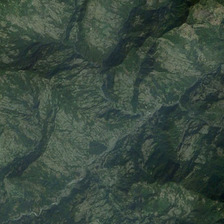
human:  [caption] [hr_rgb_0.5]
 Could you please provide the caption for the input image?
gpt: many long mountain roads are on the green hills .

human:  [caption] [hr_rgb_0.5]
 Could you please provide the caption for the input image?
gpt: it is a piece of irregular green mountain .

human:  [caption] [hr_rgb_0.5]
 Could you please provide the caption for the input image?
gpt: the green hills are next to each other in an unbroken line .

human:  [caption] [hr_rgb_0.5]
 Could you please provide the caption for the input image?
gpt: it is a piece of irregular green mountain .

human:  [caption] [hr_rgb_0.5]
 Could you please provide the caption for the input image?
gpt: the green hills are next to each other in an unbroken line .